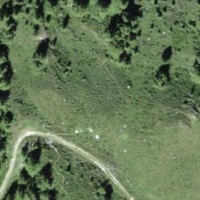
EUNIS habitat code: 45
Species observed at this site:
Vaccinium myrtillus